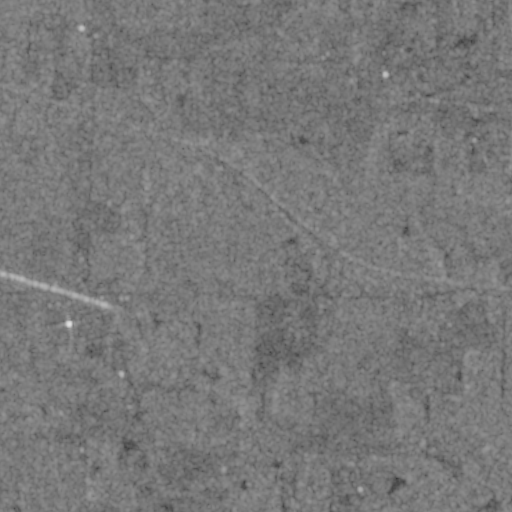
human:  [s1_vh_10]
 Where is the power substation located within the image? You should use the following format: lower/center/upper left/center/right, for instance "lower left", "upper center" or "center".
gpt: The power substation is located in the lower left of the image.
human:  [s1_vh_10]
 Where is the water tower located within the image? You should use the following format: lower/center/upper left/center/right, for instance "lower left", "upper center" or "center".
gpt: The water tower is located in the upper center of the image.
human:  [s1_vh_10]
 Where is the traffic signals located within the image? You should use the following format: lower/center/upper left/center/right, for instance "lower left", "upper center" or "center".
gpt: The traffic signals is located in the center left of the image.
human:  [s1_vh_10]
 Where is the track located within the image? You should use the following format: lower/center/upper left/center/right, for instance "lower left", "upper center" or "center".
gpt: There is no track in the image.

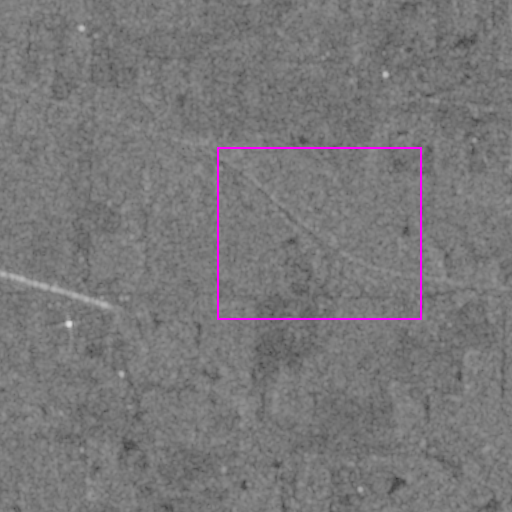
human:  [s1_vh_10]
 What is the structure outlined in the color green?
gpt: There is no green outline.
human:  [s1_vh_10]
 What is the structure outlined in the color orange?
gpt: There is no structure outlined in orange.